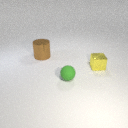
small yellow metal cube behind small green rubber sphere